На горизонтальной платформе стоит сосуд с водой. В сосуде закреплен тонкий стержень $A B$, наклоненный к горизонту под углом $\alpha$ (см. рисунок).  Шар радиусом $R$ может скользить без трения вдоль стержня, проходящего через его центр. Плотность шара $\rho_{0}$, плотность воды $\rho$ $\left(\rho_{0}<\rho\right)$. При вращении системы с постоянной угловой скоростью вокруг вертикальной оси $O O^{\prime}$, проходящей через нижний конец $A$ стержня, центр шара устанавливается на расстоянии $l$ от этого конца.
С какой силой шар действует на стержень?
Найдите угловую скорость вращения платформы.
При какой минимальной угловой скорости вращения шар «утонет» и окажется на дне сосуда? Воды достаточно, так что шар всегда полностью погружен в воду.
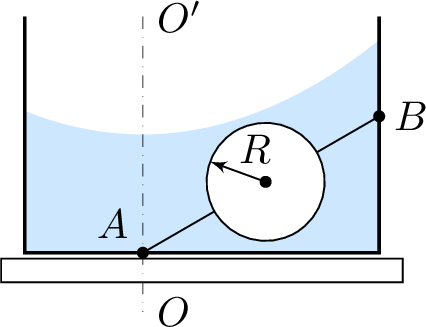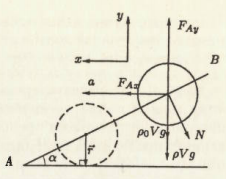
С какой силой шар действует на стержень?
Решение: Пусть объем шара равен $V$, его масса $\rho_{0} V$. Hа шар действуют сила тяжести $\rho_{0} V g$, сила $N$ со стороны стержня, сила Архимеда, которую для удобства разложим на вертикальную и горизонтальную составляющие $F_{A_{y}}$ и $F_{A_{x}}$ (см. рисунок).  Ускорение шара направлено к оси вращения и равно $a=\omega^{2} l \cos \alpha$. Здесь $\omega$ — угловая скорость вращения платформы. Запишем уравнения движения для шара в проекция на оси $x$ и $y$: $$ \begin{gathered} F_{A_{z}} - N \sin \alpha=\rho_{0} V a, \\ F_{A_{y}} - \rho_{0} V g - N \cos \alpha=0. \end{gathered} $$ Мысленно удалим шар и заполним объем, который он занимал, водой. Водяной шар должен находиться в равновесии внутри жидкости и вращаться вместе с ней. Сила Архимеда $F_{A}$, действующая на водяной шар, и ее проекции на оси $x$ и $y$ остаются прежними, а сила, действующая на водяной шар со стороны стержня, равна нулю. Запишем для водяного шара уравнения движения в проекциях на оси $x$ и $y$: $F_{A_{x}}=\rho V a$, $F_{A_{y}} - \rho V g=0$. Из записанных уравнений находим силу $N$ и угловую скорость $\omega$: $$ N=\frac{\left(\rho-\rho_{0}\right) V g}{\cos \alpha}, \omega=\sqrt{\frac{g \sin \alpha}{l \cos ^{2} \alpha}}=\sqrt{\frac{g \operatorname{tg} \alpha}{l \cos \alpha}}. $$ C такой же силой $N$ шap действует на стержень.
Ответ: $$ N=\frac{\left(\rho-\rho_{0}\right) V g}{\cos \alpha}. $$

Найдите угловую скорость вращения платформы.
Ответ: $$ \omega=\sqrt{\frac{g \operatorname{tg} \alpha}{l \cos \alpha}}. $$

При какой минимальной угловой скорости вращения шар «утонет» и окажется на дне сосуда?
Решение: Из анализа полученной зависимости между $\omega$ и $l$ следует, что с увеличением $\omega$ расстояние $l$ уменьшается. Шар «утонет» при угловой скорости, которой соответствует $l=\frac{R}{\sin \alpha}$: $$ \omega_{\min}=\operatorname{tg} \alpha \sqrt{\frac{g}{R}} . $$
Ответ: $$ \omega_{\min}=\operatorname{tg} \alpha \sqrt{\frac{g}{R}} . $$
Темы:
T, Механика, Статика, Всероссийские, Вращение, Гидростатика